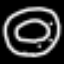
Label: donut